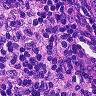
Metastatic tissue present: no